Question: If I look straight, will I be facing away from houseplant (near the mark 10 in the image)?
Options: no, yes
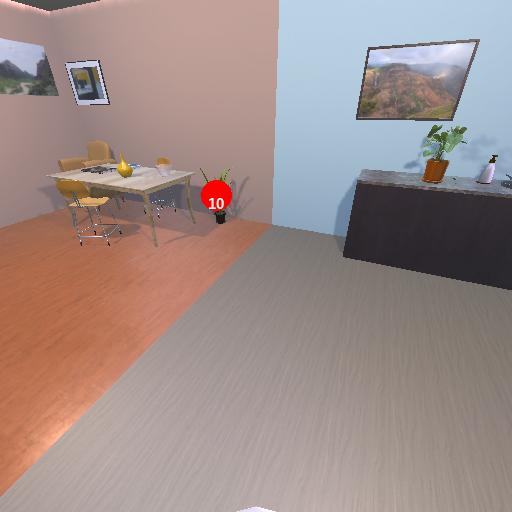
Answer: no